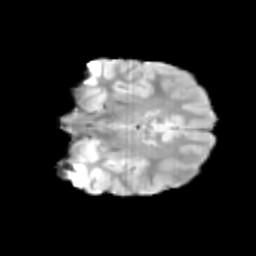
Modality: T2w
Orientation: coronal
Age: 10
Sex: female
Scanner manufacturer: siemens
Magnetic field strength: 3 T
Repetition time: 3.8 s
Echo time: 0.07 s